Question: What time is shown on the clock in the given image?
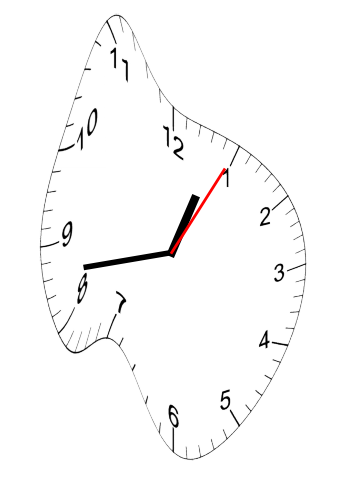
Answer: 12:43:05